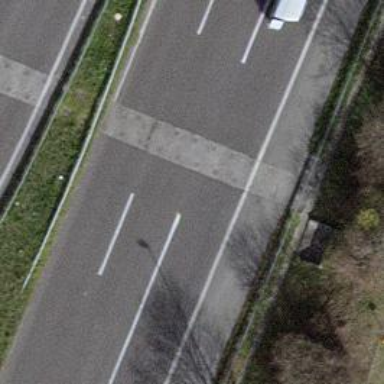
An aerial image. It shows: Motorway.